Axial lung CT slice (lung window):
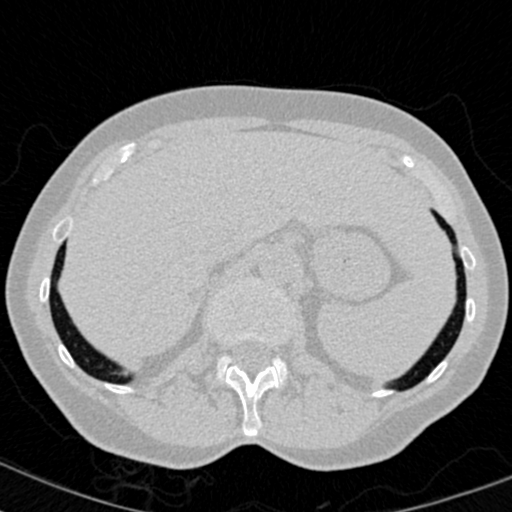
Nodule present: no